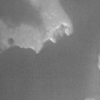
Label: not_dusty